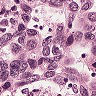
Metastatic tissue present: yes